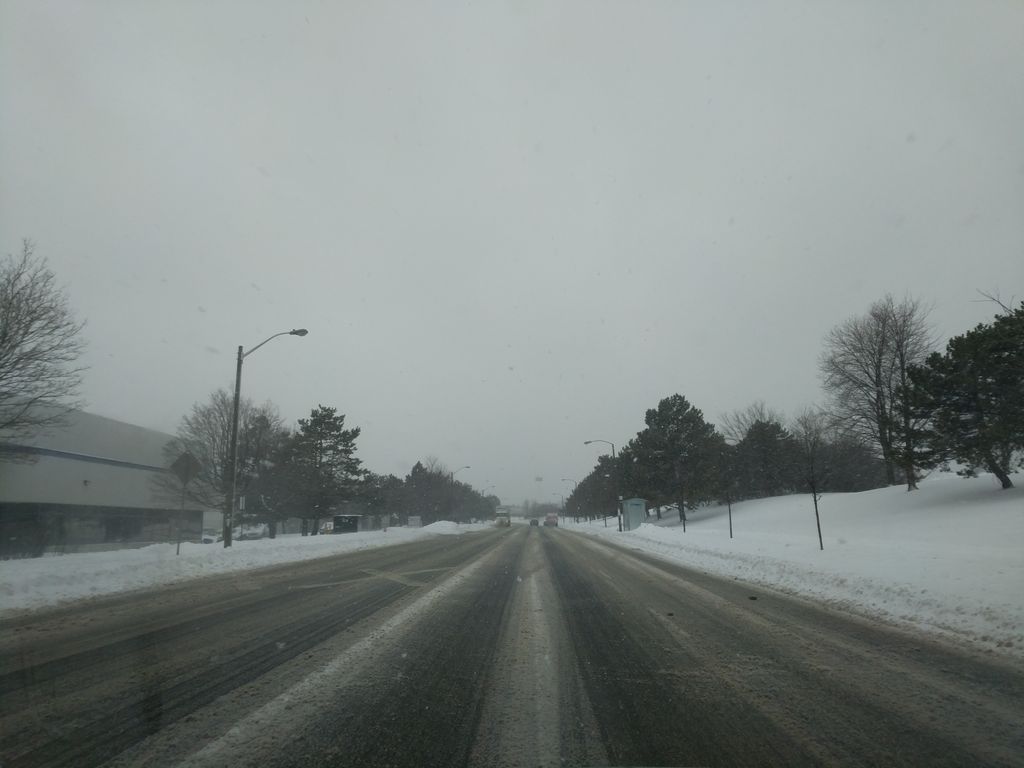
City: toronto